Field crop: maize
Growth stage: 2
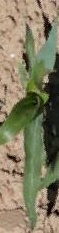
Species: maize